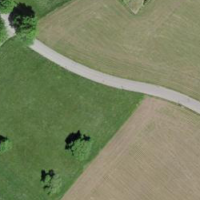
EUNIS habitat code: 24
Species observed at this site:
Valerianella locusta